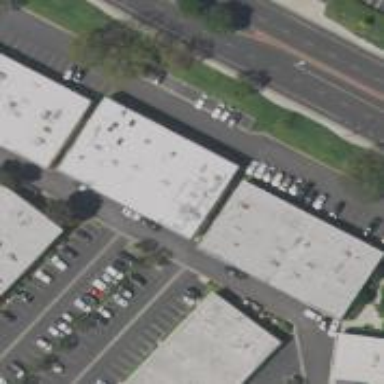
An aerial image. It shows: Office building.